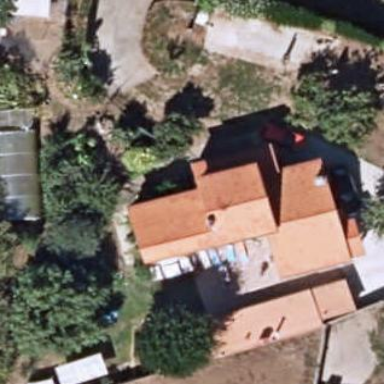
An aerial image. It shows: Simple house.